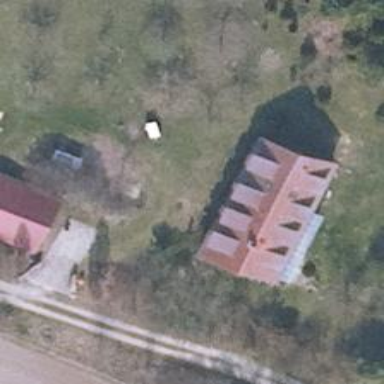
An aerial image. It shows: Simple and straightforward house.